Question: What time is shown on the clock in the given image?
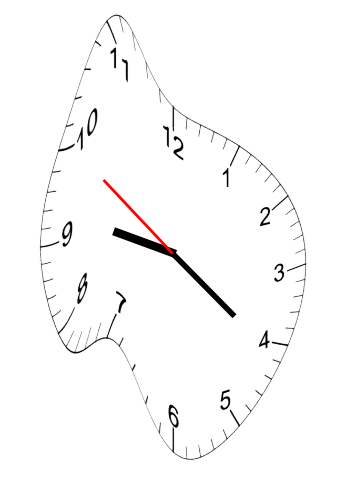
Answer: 09:20:50